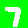
Digit: 7